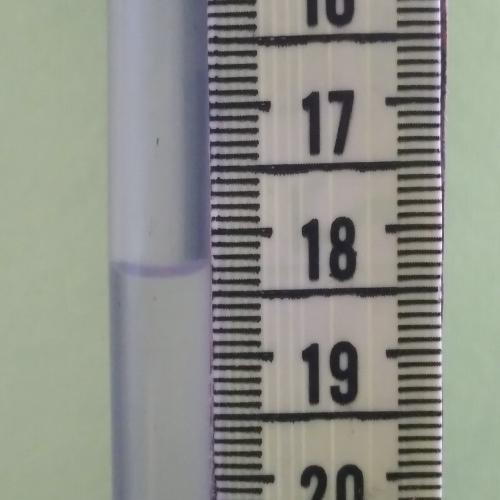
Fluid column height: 18.3 cm